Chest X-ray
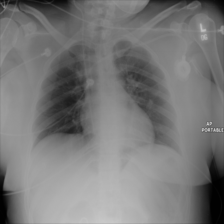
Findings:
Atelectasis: negative
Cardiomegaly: negative
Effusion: negative
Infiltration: negative
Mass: negative
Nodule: negative
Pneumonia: negative
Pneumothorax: negative
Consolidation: negative
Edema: negative
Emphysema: negative
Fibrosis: negative
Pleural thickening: negative
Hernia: negative